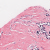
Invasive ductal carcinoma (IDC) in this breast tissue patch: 0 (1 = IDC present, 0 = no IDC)